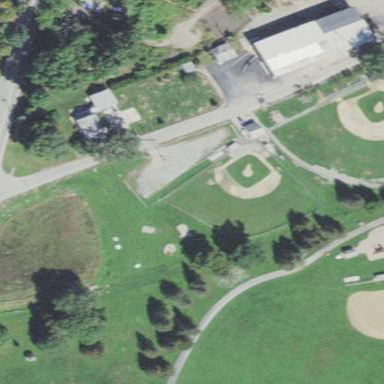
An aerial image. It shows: Baseball pitch for leisure land activities.